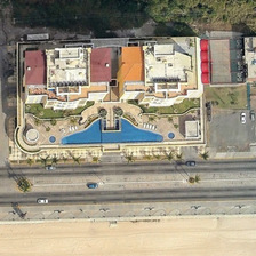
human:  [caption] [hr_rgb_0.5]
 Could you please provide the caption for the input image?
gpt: There is a beach ahead of the road.

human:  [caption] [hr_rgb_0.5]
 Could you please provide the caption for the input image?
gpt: There is a beach in front of the road.

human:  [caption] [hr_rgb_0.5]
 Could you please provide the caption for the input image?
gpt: There is a wide road ahead of the resort.

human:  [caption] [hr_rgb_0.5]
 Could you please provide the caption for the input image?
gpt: There is a wide road in front of the resort.

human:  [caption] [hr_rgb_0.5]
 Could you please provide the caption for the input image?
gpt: There is a wide road ahead of the resort